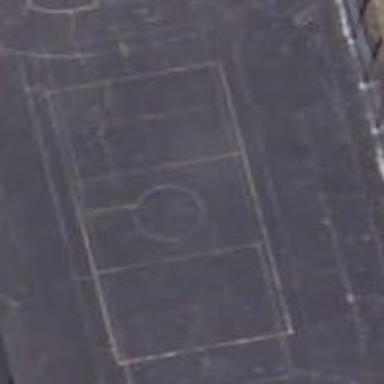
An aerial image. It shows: Soccer pitch for leisure land activities.